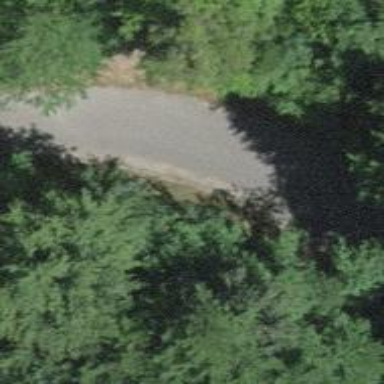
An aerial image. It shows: Unclassified road with asphalt surface.